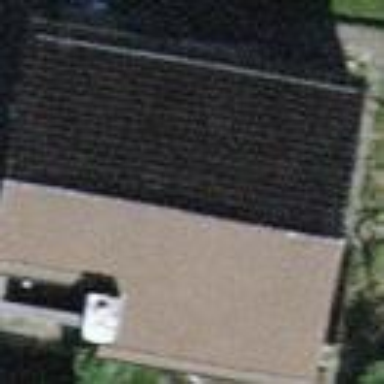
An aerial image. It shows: Building with tile roof.